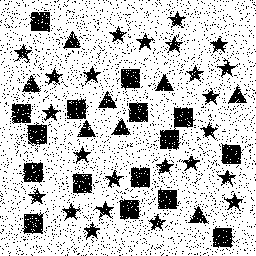
Squares: 16
Triangles: 8
Stars: 24
Total shapes: 48